Question: This is how my menu is, and I want to fit the white box in the other 2 bars perfectly and responsively.

'''
html {
font-family: 'Lato', sans-serif;
background-color: black;
width: 100%;
}
#logo {
background: linear-gradient(to bottom, rgba(253, 253, 253, 1) 0%, rgba(197, 193, 193, 1) 100%);
padding: 45px 80px;
z-index: 1;
float: left;
height: 100%;
display: block;
overflow: hidden;
}
#barra_cima {
background-color: rgb(173, 28, 62);
overflow: hidden;
text-align: center;
z-index: auto;
}
#barra_cima .centro {
display: inline-block;
margin: 15px 60px;
}
#barra_baixo {
background-color: rgb(47, 47, 55);
overflow: hidden;
text-align: center;
z-index: auto;
}
#barra_baixo ul {
text-align: center;
margin: 30px;
}
#barra_baixo ul li {
display: inline;
text-decoration: none;
color: white;
}
#barra_baixo ul li a {
text-decoration: none;
color: #ffffff;
margin: 40px;
font-size: 16px;
font-family: 'Lato', sans-serif;
}
'''
'''
<!DOCTYPE HTML>
<html>
<head>
<meta charset="utf-8">
<title>TORNEIO DO REITOR</title>
<link rel="stylesheet" type="text/css" href="estilos.css" media="screen">
<link rel="stylesheet" type="text/css" href="meyer.css" media="screen">
<link href="https://fonts.googleapis.com/css?family=Lato:300,400,700,900" rel="stylesheet">
</head>
<header>
<div id="teste">
<img src="http://i.imgur.com/NquLsxa.png" id="logo">
<div id=barra_cima>
<img src="http://i.imgur.com/JCANRvs.png" class="centro">
<img src="http://i.imgur.com/1PTpDc6.png" class="centro">
</div>
<div id=barra_baixo>
<ul>
<li><a href="#">REGULAMENTO</a></li>
<li><a href="#">XV TORNEIO MASCULINO</a></li>
<li><a href="#">VIII TORNEIO FEMININO</a></li>
<li><a href="#">NOTICIAS</a></li>
<li><a href="#">REITOR TIPS</a></li>
</ul>
</div>
</div>
</header>
<body>
</body>
<footer>
</footer>
</html>
'''
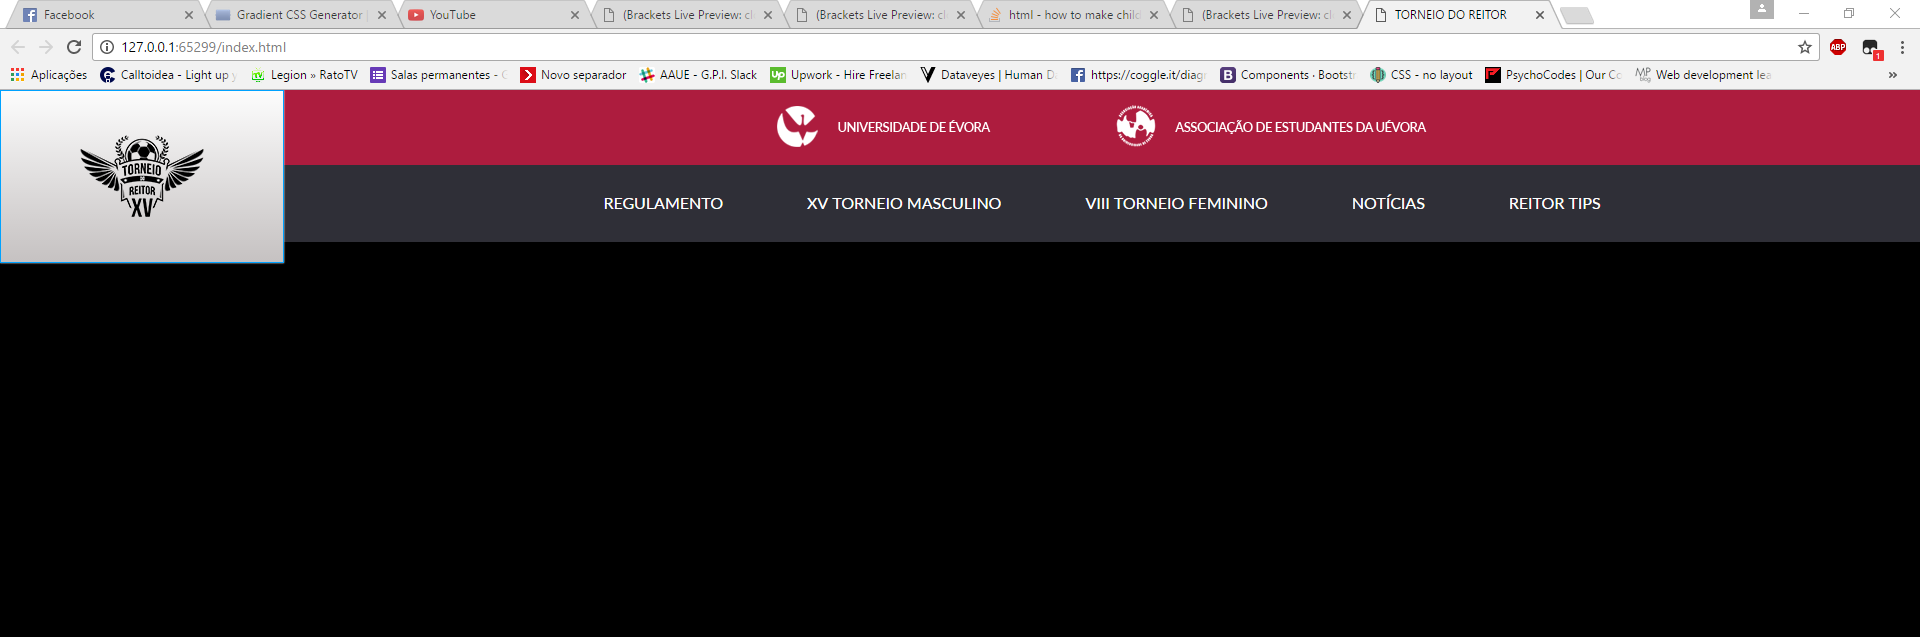
Answer: You can use flexbox to do this easily. Use 'flex-direction: row' for the image and right side, and 'flex-direction: column' for the right side, and set the rows on the right side to 'flex-grow: 1'
'''
html {
font-family: 'Lato', sans-serif;
background-color: black;
width: 100%;
}
#logo {
background: linear-gradient(to bottom, rgba(253, 253, 253, 1) 0%, rgba(197, 193, 193, 1) 100%);
padding: 45px 80px;
align-items: center;
}
#logoImg {
display: block;
}
#barra_cima {
background-color: rgb(173, 28, 62);
overflow: hidden;
text-align: center;
z-index: auto;
}
#barra_cima .centro {
display: inline-block;
margin: 15px 60px;
}
#barra_baixo {
background-color: rgb(47, 47, 55);
overflow: hidden;
text-align: center;
z-index: auto;
}
#barra_baixo ul {
text-align: center;
margin: 30px;
}
#barra_baixo ul li {
display: inline;
text-decoration: none;
color: white;
}
#barra_baixo ul li a {
text-decoration: none;
color: #ffffff;
margin: 40px;
font-size: 16px;
font-family: 'Lato', sans-serif;
}
.flex {
display: flex;
}
.col {
flex-direction: column;
}
.col, .col > div {
flex-grow: 1;
}
'''
'''
<header>
<div id="teste" class="flex">
<div id="logo" class="flex">
<img src="http://www.swiftpic.org/image.uploads/11-03-2017/original-5761944fa726de5e0023a845f2de13f2.png" id="logoImg">
</div>
<div class="flex col">
<div id=barra_cima>
<img src="http://i.imgur.com/JCANRvs.png" class="centro">
<img src="http://i.imgur.com/1PTpDc6.png" class="centro">
</div>
<div id=barra_baixo>
<ul>
<li><a href="#">REGULAMENTO</a></li>
<li><a href="#">XV TORNEIO MASCULINO</a></li>
<li><a href="#">VIII TORNEIO FEMININO</a></li>
<li><a href="#">NOTICIAS</a></li>
<li><a href="#">REITOR TIPS</a></li>
</ul>
</div>
</div>
</header>
'''